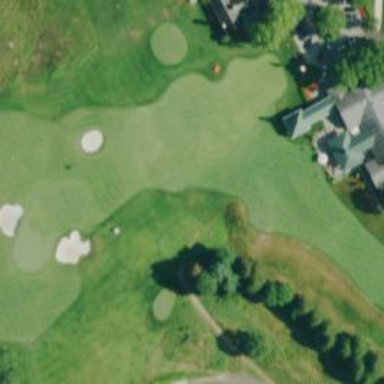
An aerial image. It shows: Picturesque green golfing area with grass land use.